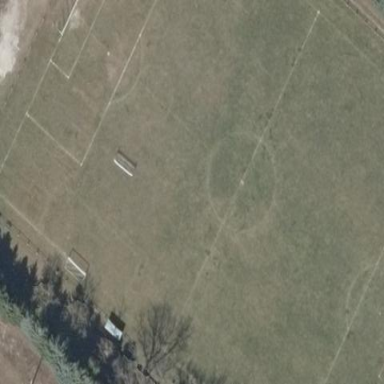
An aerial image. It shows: Soccer pitch for outdoor sports and leisure activities.